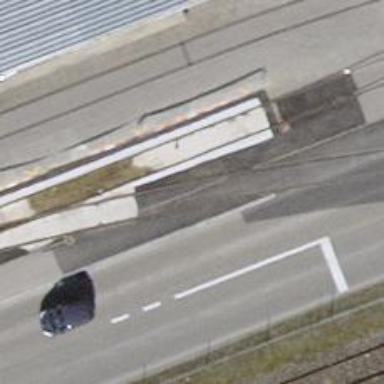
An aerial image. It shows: Single-track spur railway line.